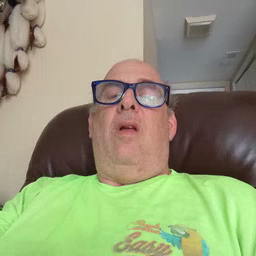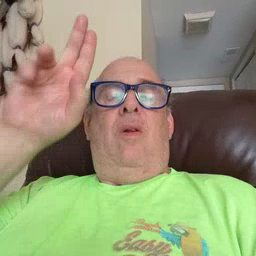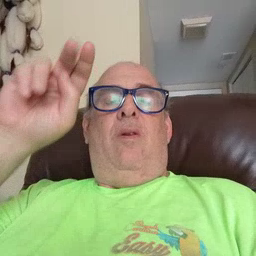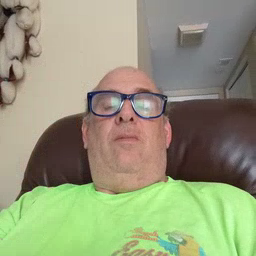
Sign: horse